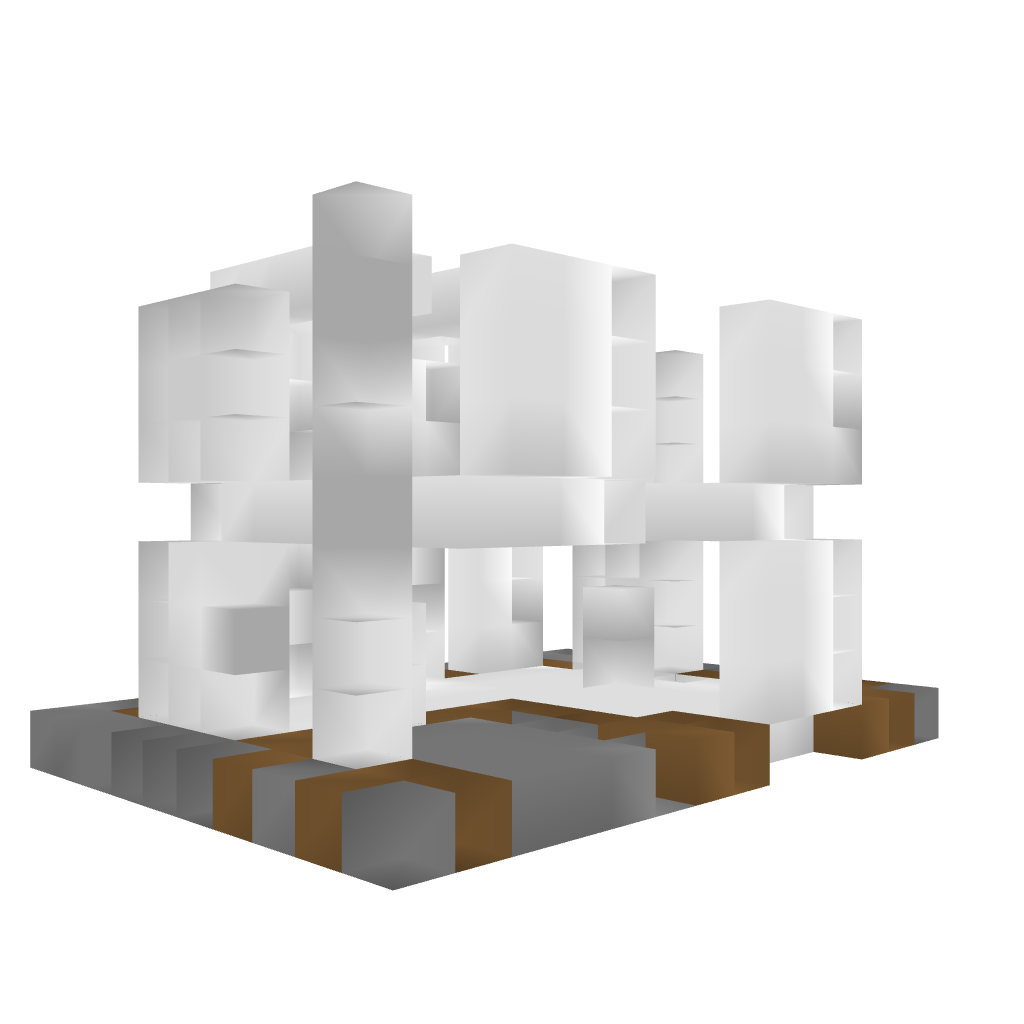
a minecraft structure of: Modern House #5 bad low quality